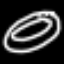
Label: donut